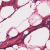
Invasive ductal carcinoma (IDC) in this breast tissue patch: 0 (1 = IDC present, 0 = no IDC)